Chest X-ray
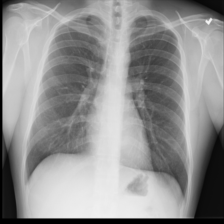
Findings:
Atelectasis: negative
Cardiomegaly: negative
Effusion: negative
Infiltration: negative
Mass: negative
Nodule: negative
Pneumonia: negative
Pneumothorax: negative
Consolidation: negative
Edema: negative
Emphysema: negative
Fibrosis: negative
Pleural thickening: negative
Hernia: negative